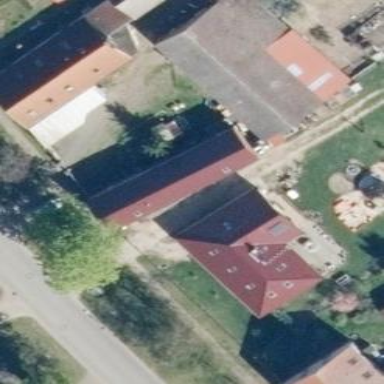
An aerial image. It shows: Garage building.